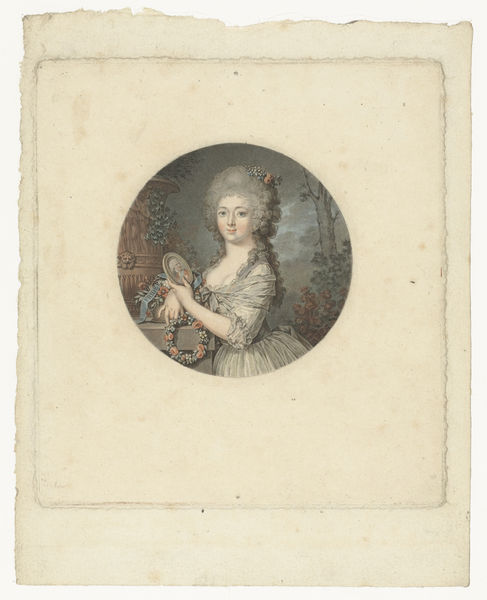
Titel: Portret van een prinses
Künstler: Jean François Janinet
Standort: Amsterdam
Institution: Rijksmuseum
Schlagwörter: baum, mann, wolken, blumen, frau, kleid, mund, nase, dame, augen, barock, bild, bildnis, porträt, natur, haare, halbfigur, frontal, rokoko, rund, amphore, früchte, vase, perücke, liebe, grafik, korb, medaillon, kranz, efeu, blumenkranz, kupferstich, erinnerung, miniatur, perrücke, seidenband, memoria, allonge